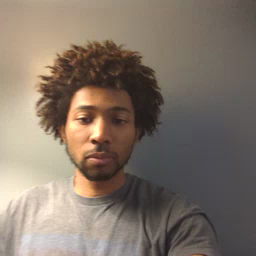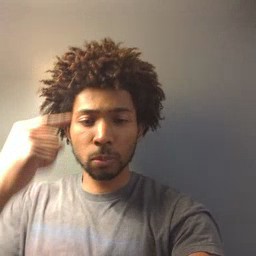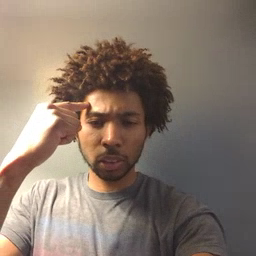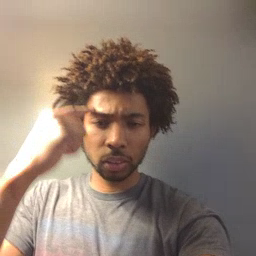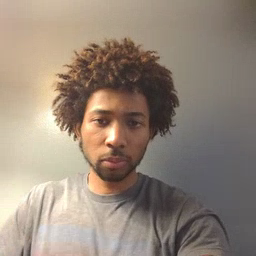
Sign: think